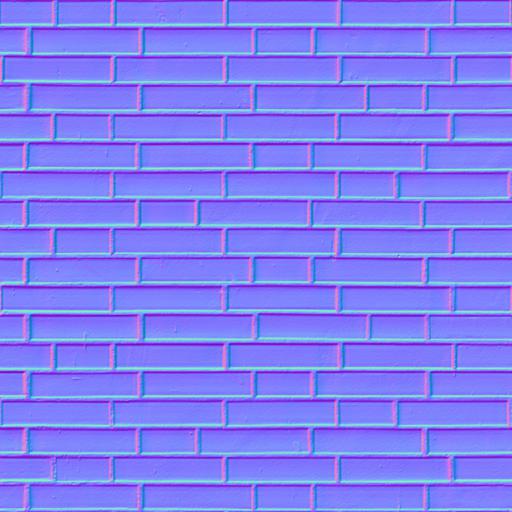
brick bricks clean light modern red smooth standard